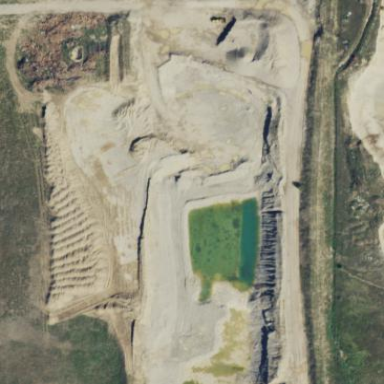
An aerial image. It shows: Quarry area.